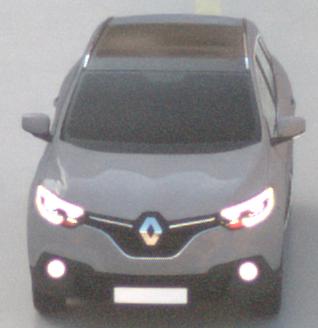
Make: Renault
Model: Kadjar ENERGY TCe 130
Detailed model: Kadjar
Model produced from: 2015/05
Model produced until: 2018/08
Doors: 5
Color: gray
Road condition: wet road
Daytime: sunrise or sunset
Contrast: low contrast